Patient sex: M
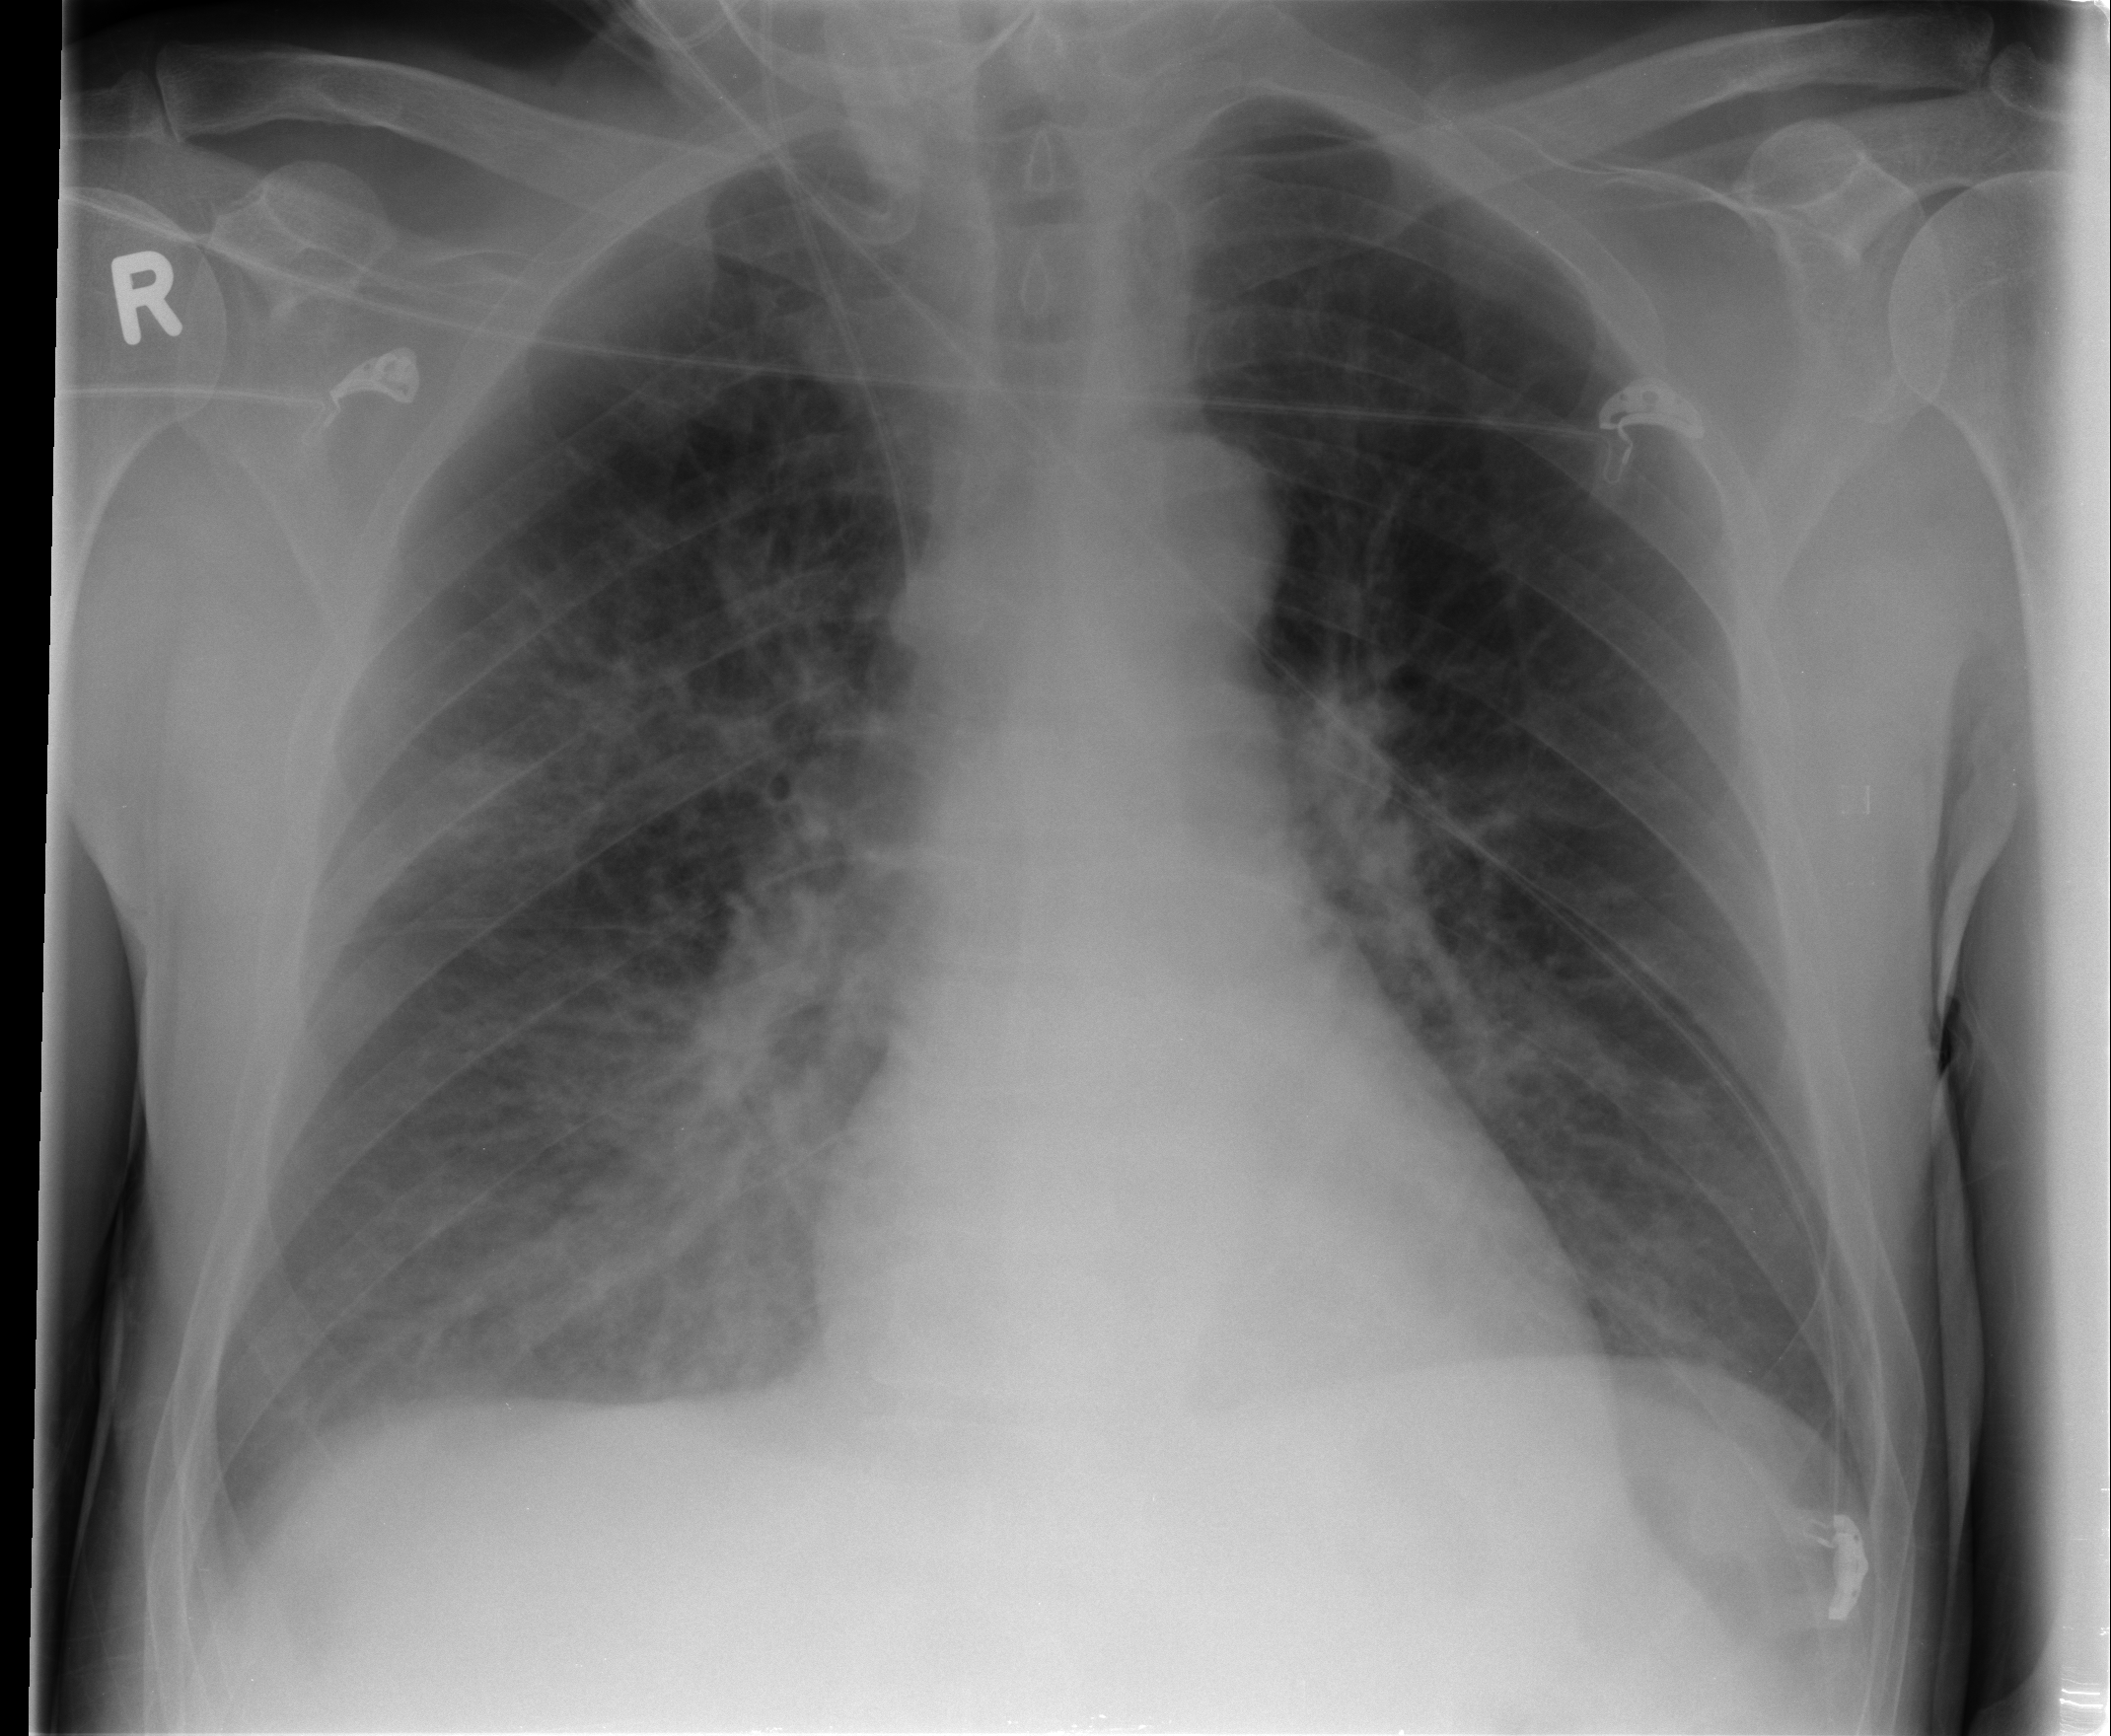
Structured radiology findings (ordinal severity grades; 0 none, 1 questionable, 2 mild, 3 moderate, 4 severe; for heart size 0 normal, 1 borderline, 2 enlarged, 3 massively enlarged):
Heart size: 0
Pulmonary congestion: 0
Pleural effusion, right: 0
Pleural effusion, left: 0
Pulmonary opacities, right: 2
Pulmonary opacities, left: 1
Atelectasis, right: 2
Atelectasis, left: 2